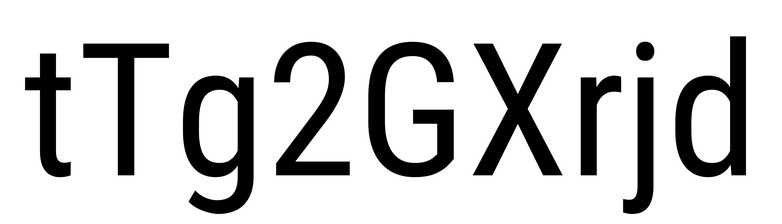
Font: Roboto_Condensed_Regular